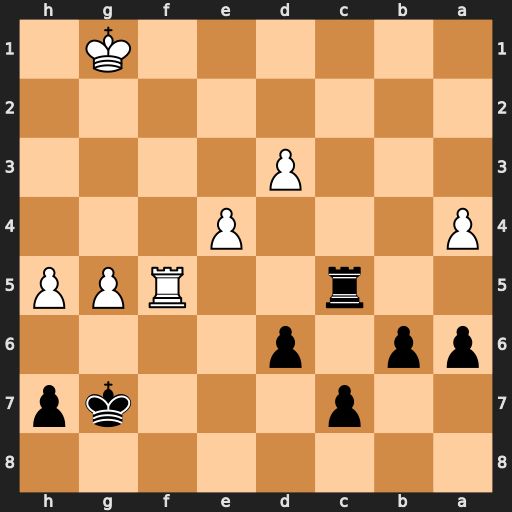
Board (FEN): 8/2p3kp/pp1p4/2r2RPP/P3P3/3P4/8/6K1
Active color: b
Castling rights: -
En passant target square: -
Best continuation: Rxf5 exf5 b5 axb5 a5